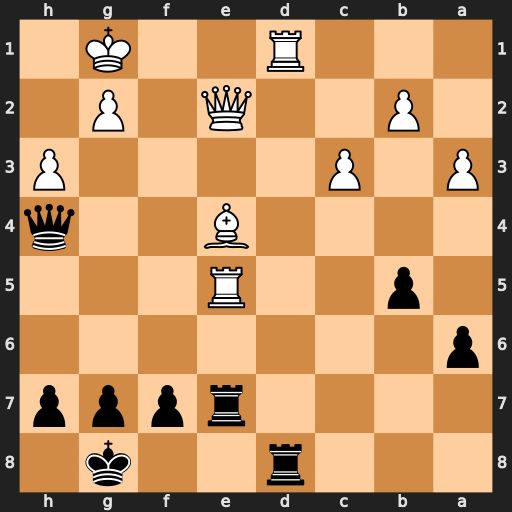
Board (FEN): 3r2k1/4rppp/p7/1p2R3/4B2q/P1P4P/1P2Q1P1/3R2K1
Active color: b
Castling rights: -
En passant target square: -
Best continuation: Rxd1+ Qxd1 Rxe5